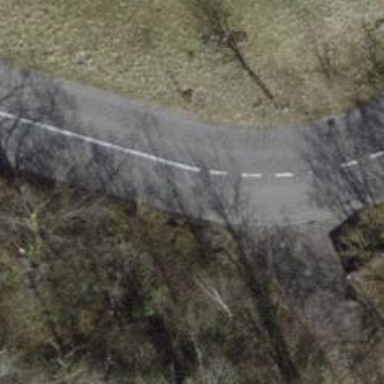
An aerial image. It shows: Paved service road.